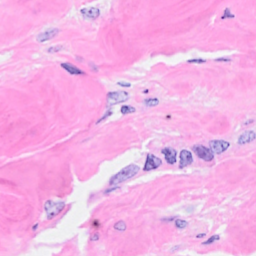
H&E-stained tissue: Breast